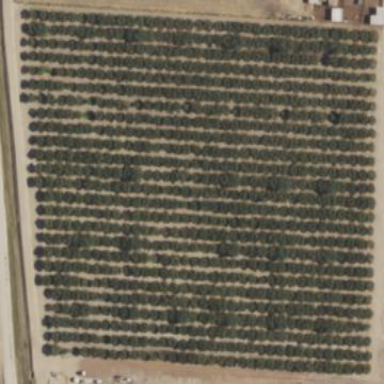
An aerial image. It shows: Orchard.